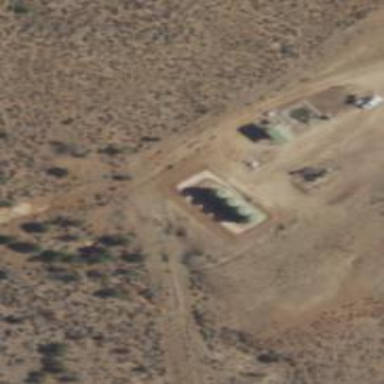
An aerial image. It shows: Storage tank that is man-made.